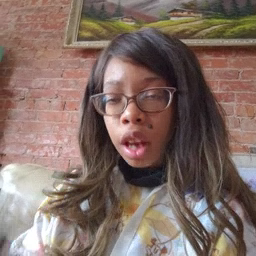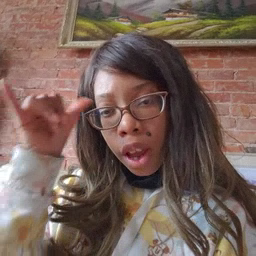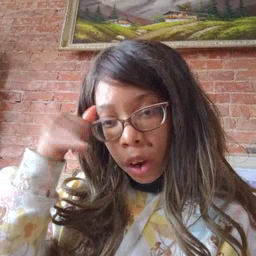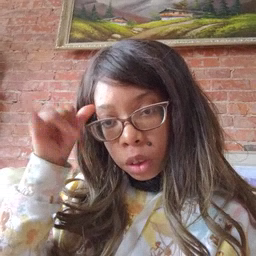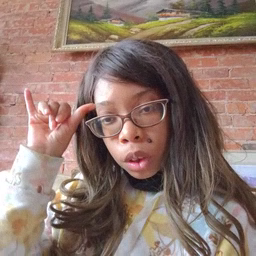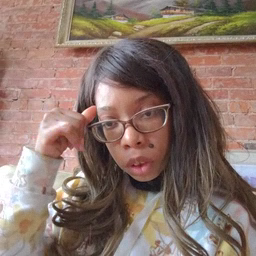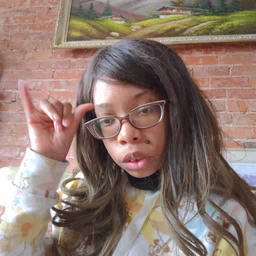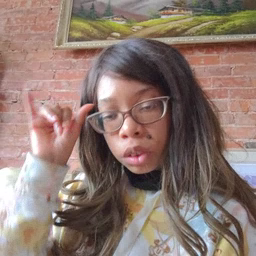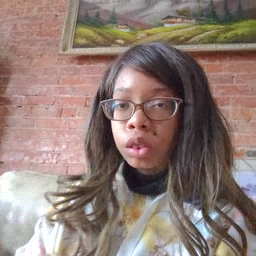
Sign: cow